Interaction volume radius: 10 \u00c5
Interaction volume height: 25 \u00c5
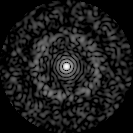
Disorder parameter: 0.8265